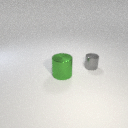
small gray metal cylinder to the right of large green metal cylinder